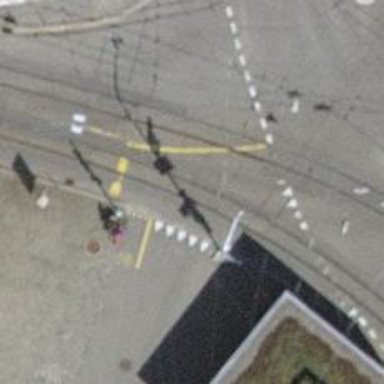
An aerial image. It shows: Tram level crossing on railway.